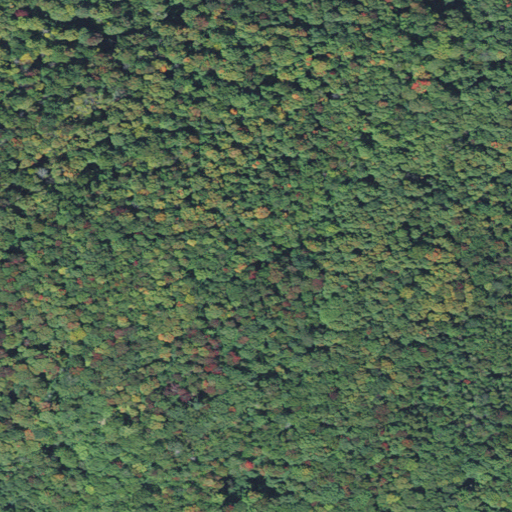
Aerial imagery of mountain in Vermont named Coombs Hill containing deciduous forest and mixed forest